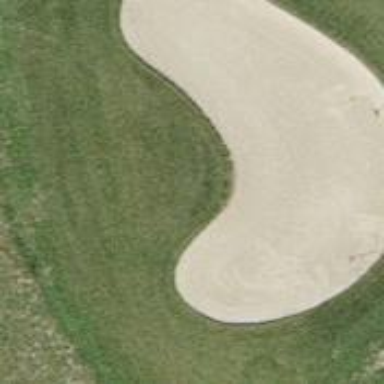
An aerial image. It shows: Golf bunker filled with natural sand.